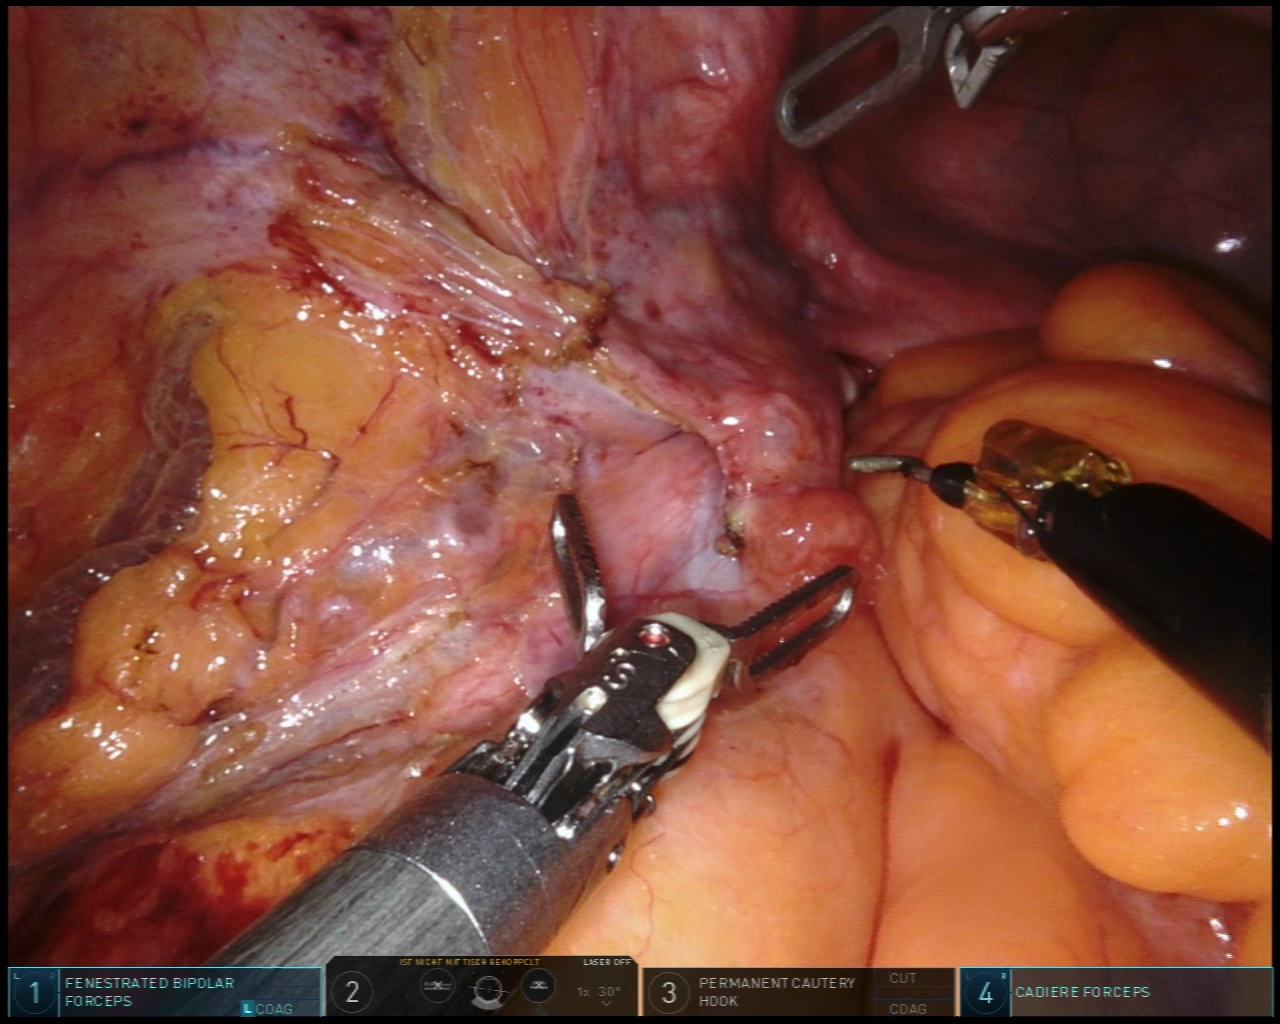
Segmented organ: ureter
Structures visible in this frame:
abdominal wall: yes
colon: no
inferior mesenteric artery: no
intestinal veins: no
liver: no
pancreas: no
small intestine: no
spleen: no
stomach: no
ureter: yes
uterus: yes
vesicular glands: no